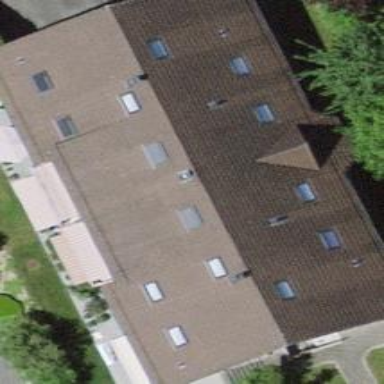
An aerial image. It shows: Gabled roof made of roof tiles on apartment building.